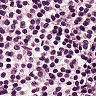
Metastatic tissue present: no